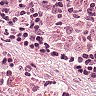
Metastatic tissue present: no